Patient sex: F
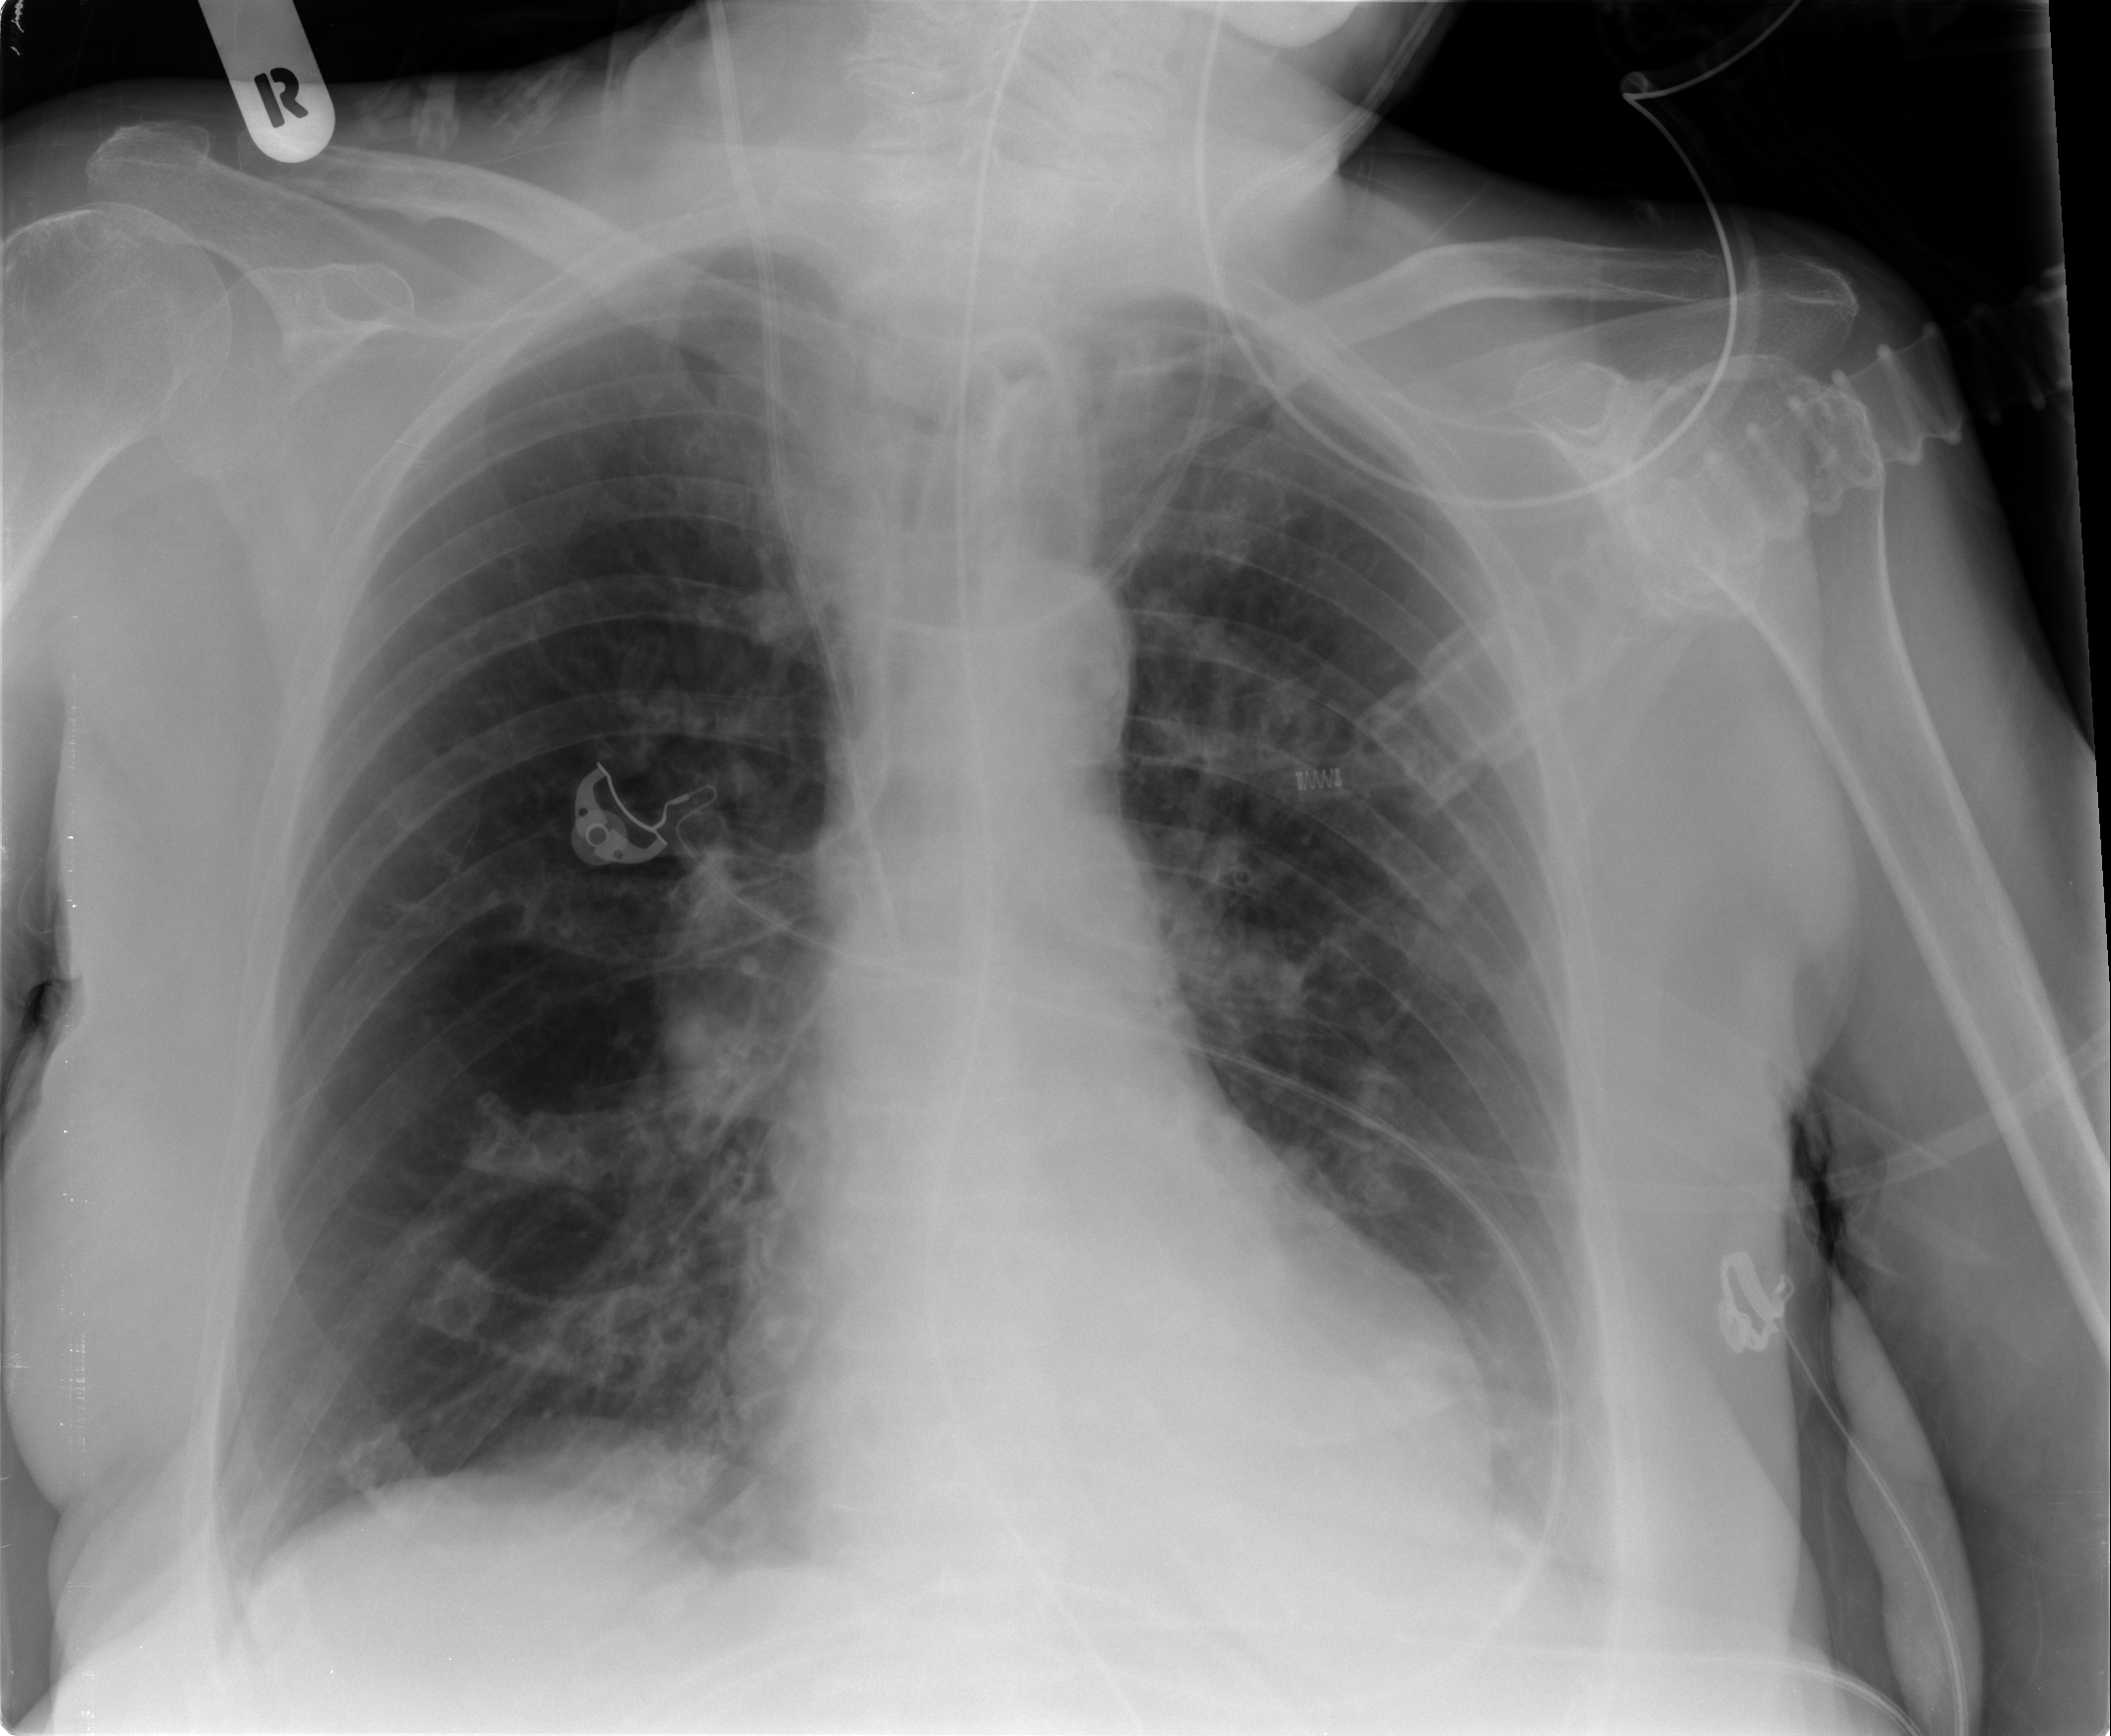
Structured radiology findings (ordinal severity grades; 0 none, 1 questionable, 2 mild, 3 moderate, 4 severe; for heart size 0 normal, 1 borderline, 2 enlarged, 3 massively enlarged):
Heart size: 0
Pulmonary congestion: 0
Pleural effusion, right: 0
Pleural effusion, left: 2
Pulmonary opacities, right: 0
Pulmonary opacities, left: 0
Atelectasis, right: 0
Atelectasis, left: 2